Field crop: maize
Growth stage: 2
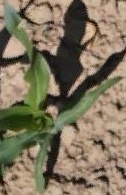
Species: maize